Question: It's been awhile since I asked a question!
I'm developing an application in Java where 'JLabels' are used. Anyway, as you may or may not be able to see from the picture below, the text that says 'Category Test' gets cut off and ends up saying 'Categor...' instead. Is there any way that I can "break" the text once it fills up the width of the label? Here is the image:

I used a JTextPane like so:
'''
JTextPane text = new JTextPane();
SimpleAttributeSet attr = new SimpleAttributeSet();
StyleConstants.setAlignment(attr, StyleConstants.ALIGN_CENTER);
pane.add(text, c);
'''
Then I added my text, but thanks anyway!
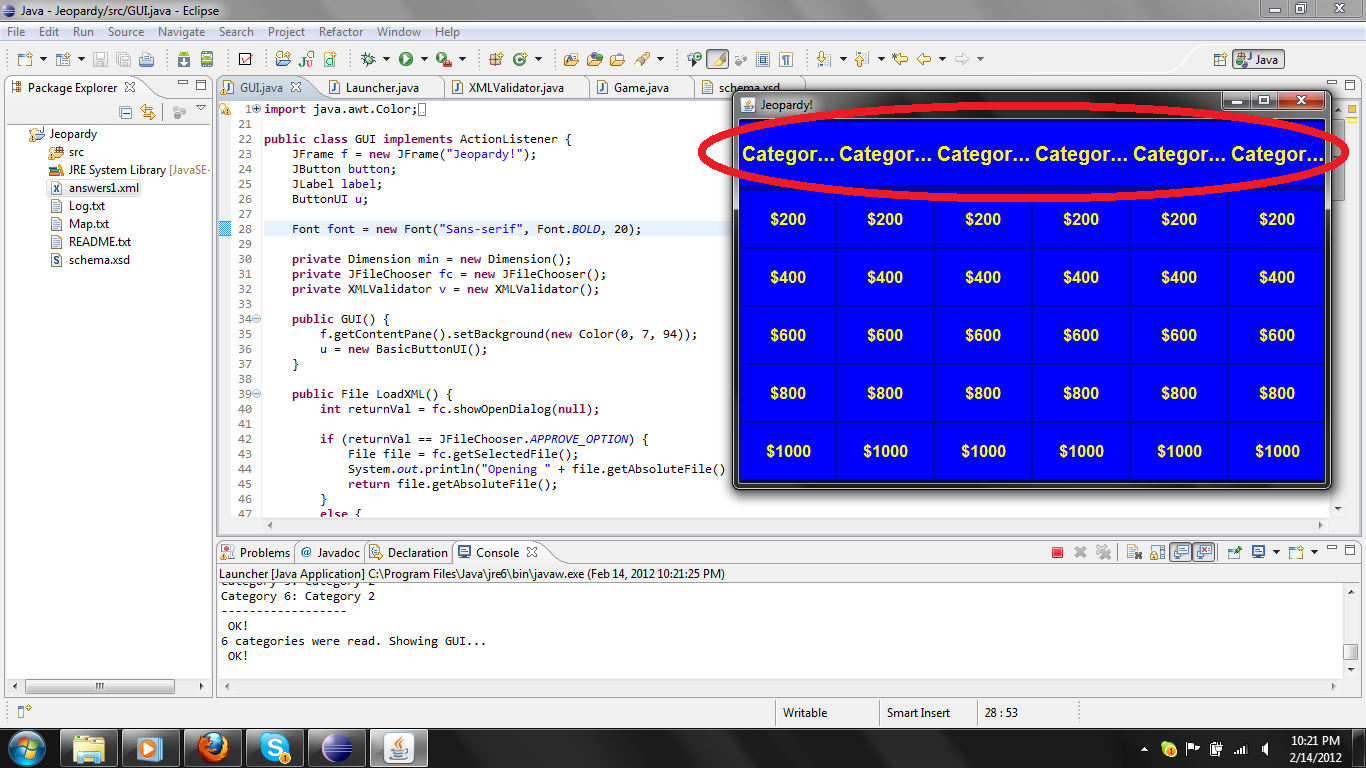
Answer: <URL>s can't do that by default. But 'JLabel's have some support for html, so a 'JLabel' with the text '<html>First Line<br />Second Line</html>' would show up on two lines.
If you want a component that can split the lines by itself, take a look at <URL>.